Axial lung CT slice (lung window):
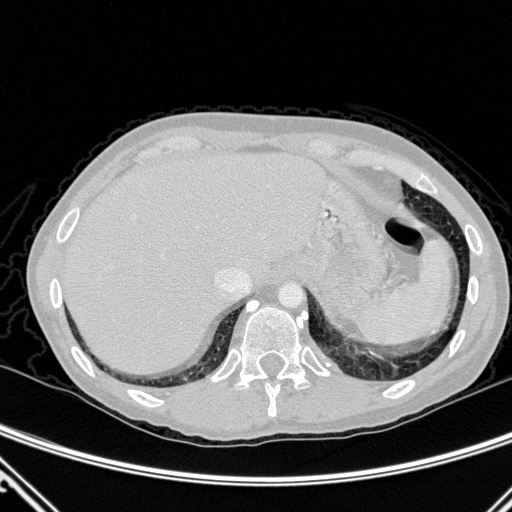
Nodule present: no